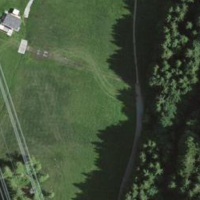
EUNIS habitat code: 44
Species observed at this site:
Caltha palustris
Parnassia palustris
Succisa pratensis
Erebia ligea
Alcis repandata
Tussilago farfara
Epipactis palustris
Cirsium palustre
Thymelicus sylvestris
Filipendula ulmaria